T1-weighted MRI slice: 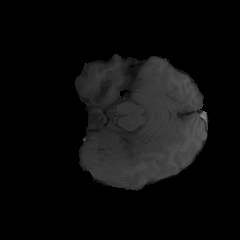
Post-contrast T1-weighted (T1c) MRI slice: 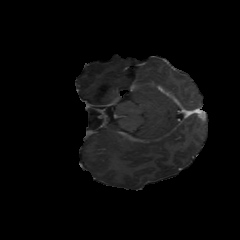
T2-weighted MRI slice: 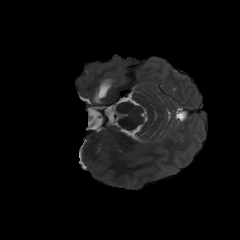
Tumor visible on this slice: no